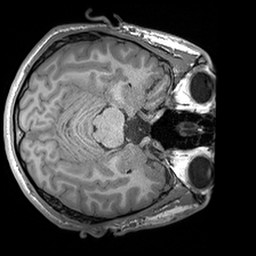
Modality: T1w
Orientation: axial
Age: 24
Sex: male
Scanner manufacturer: siemens
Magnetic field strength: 3 T
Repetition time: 1.6 s
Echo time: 0.00236 s